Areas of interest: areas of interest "Industrial"
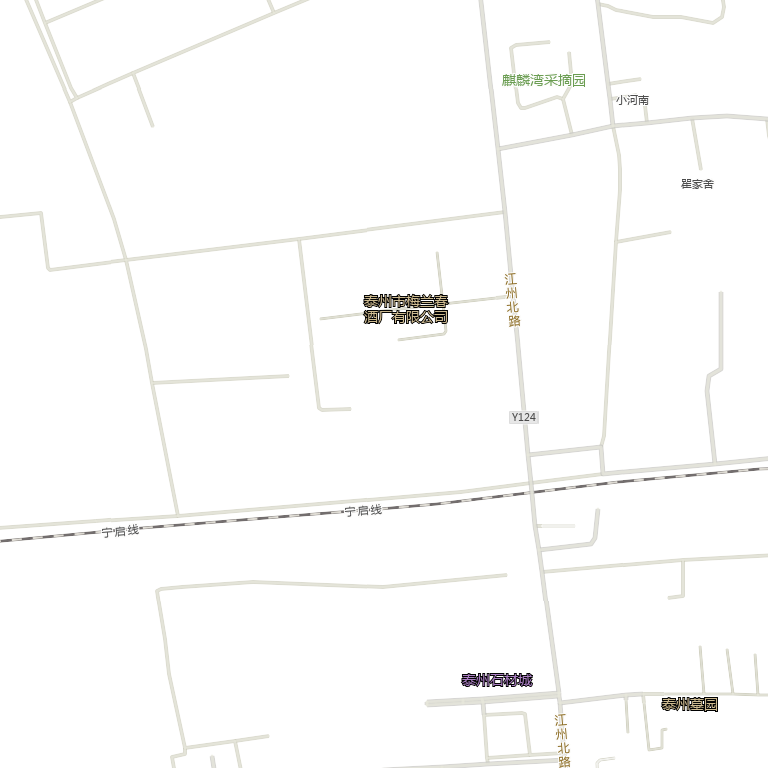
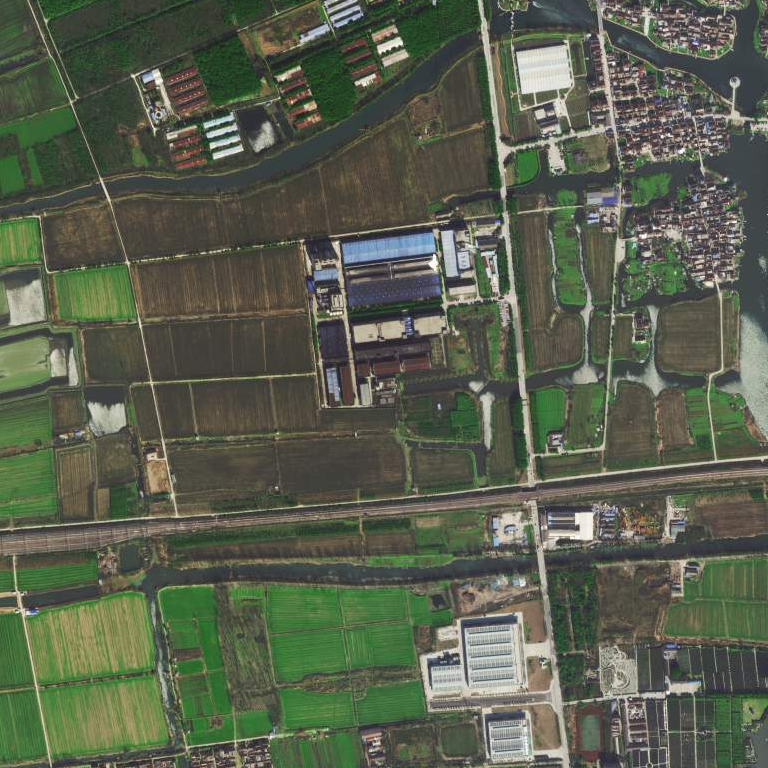